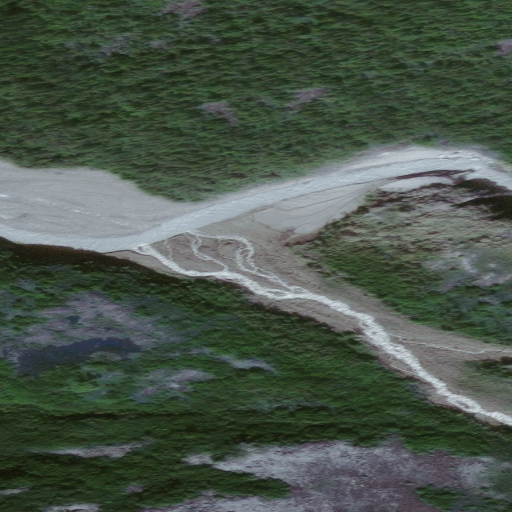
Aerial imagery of valley in Alaska named Shower Gulch containing only unknown